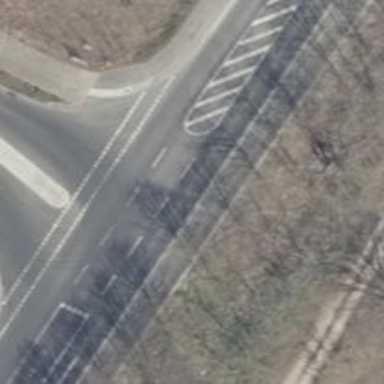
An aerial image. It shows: Asphalt path.